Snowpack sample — Loveland Pass, Silver Plume, Colorado, USA (2/11/26, 12:00 PM MST)
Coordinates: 39.663, -105.886
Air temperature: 35 °F
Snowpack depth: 82 cm
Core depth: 10 cm
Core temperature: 17.6 °F
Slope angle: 13°, slope face: 12°
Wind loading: high
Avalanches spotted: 1
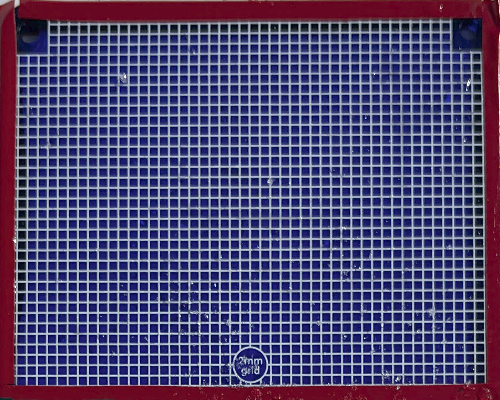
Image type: profile
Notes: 1 small avalanche spotted on the north side of the bowl, lots of wind loading